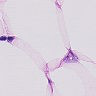
Metastatic tissue present: no